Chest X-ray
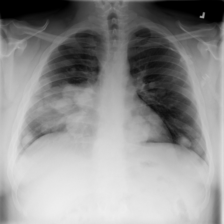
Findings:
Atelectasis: negative
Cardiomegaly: negative
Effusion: negative
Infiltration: negative
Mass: negative
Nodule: negative
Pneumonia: negative
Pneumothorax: negative
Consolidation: negative
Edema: negative
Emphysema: negative
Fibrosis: negative
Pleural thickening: negative
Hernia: negative